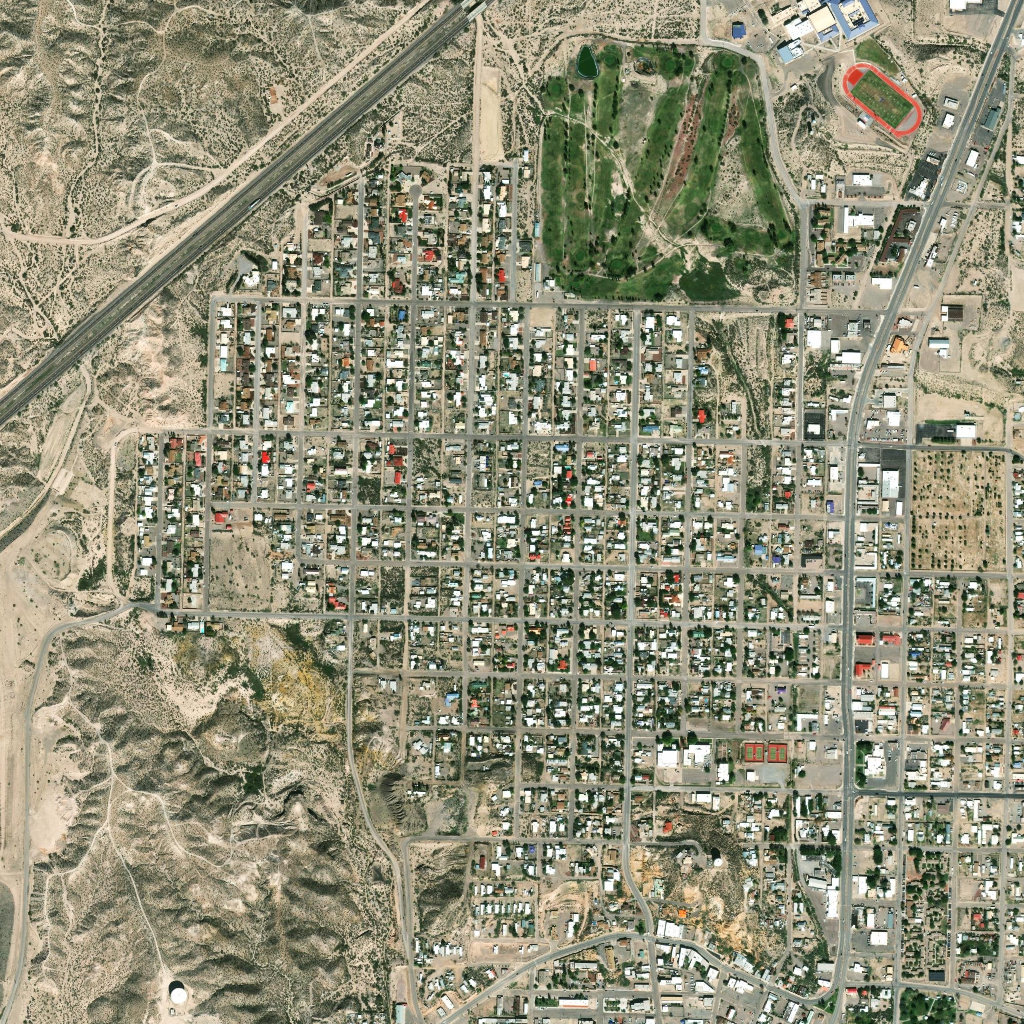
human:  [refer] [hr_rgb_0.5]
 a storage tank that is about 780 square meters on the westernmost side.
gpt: <box>[[16, 96, 18, 98, 0]]</box>